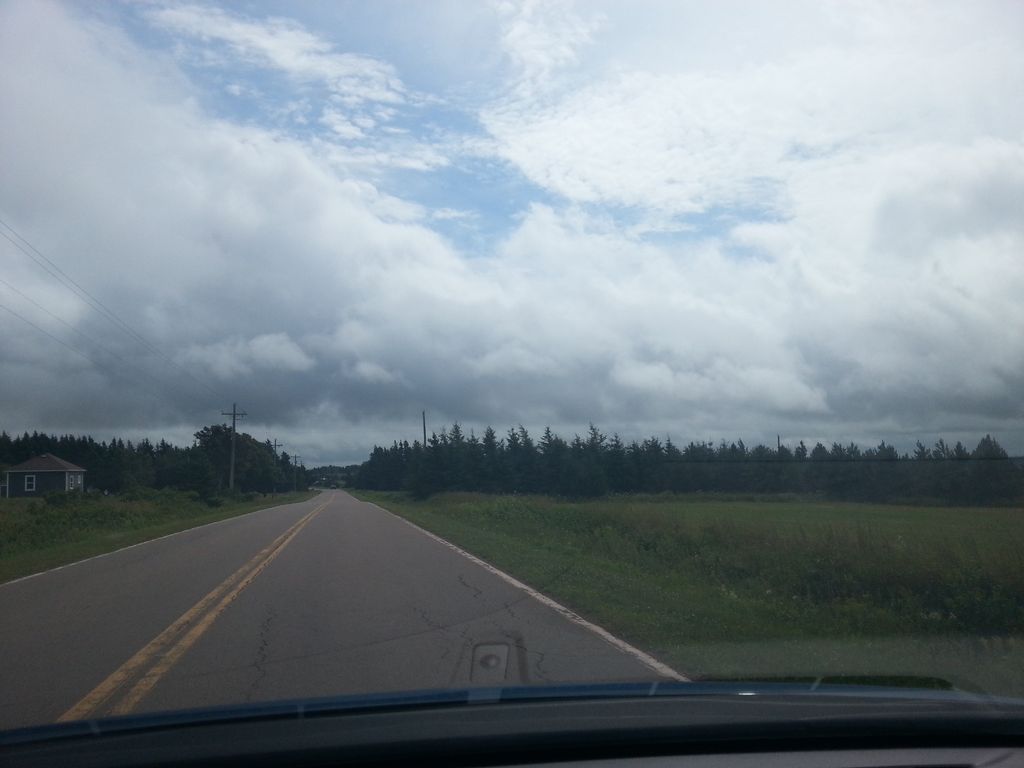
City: charlottetown